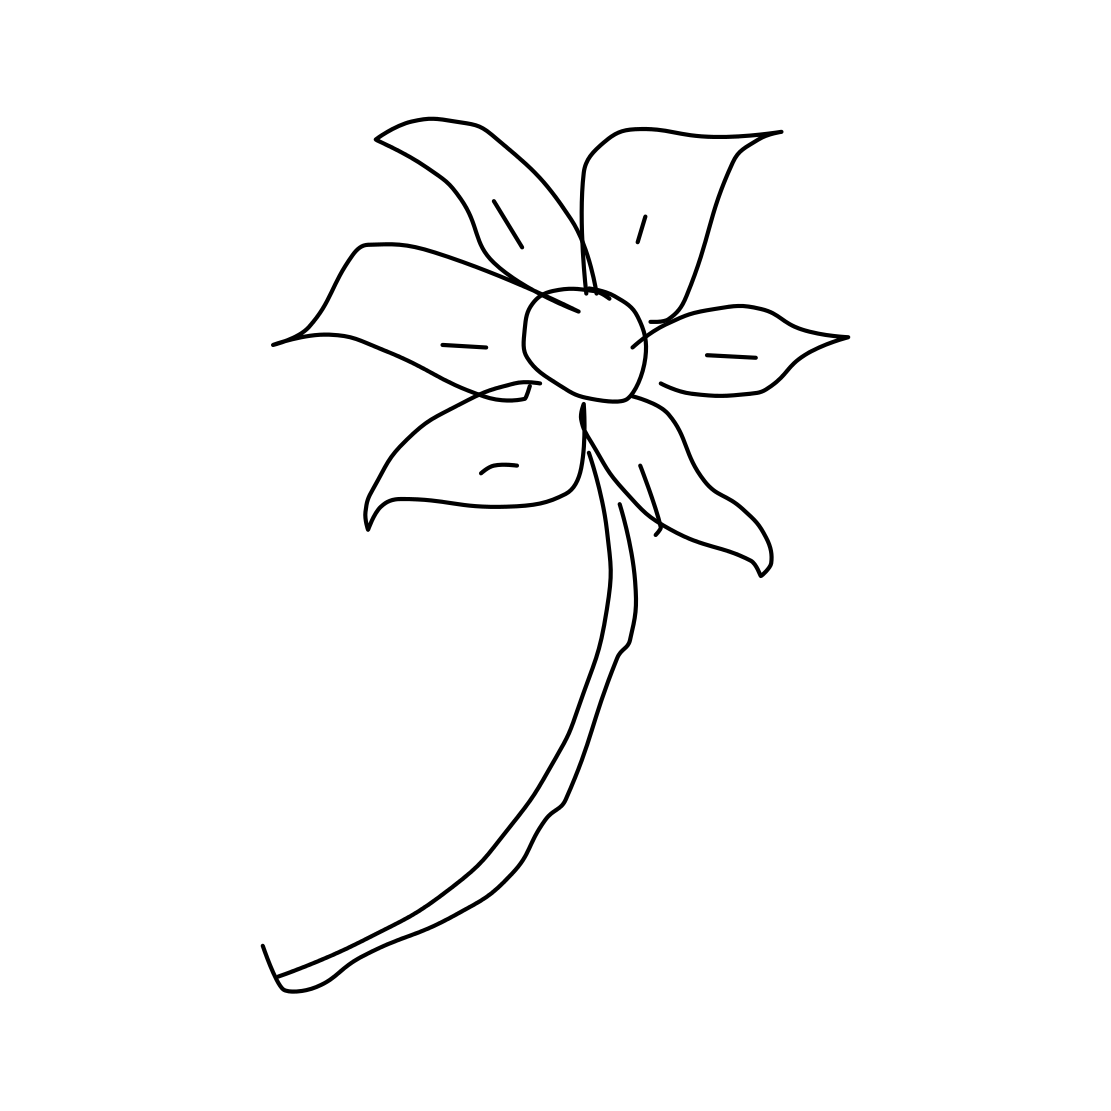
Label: flower with stem